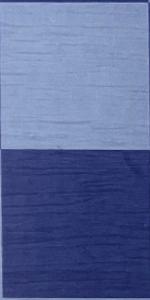
Label: Empty